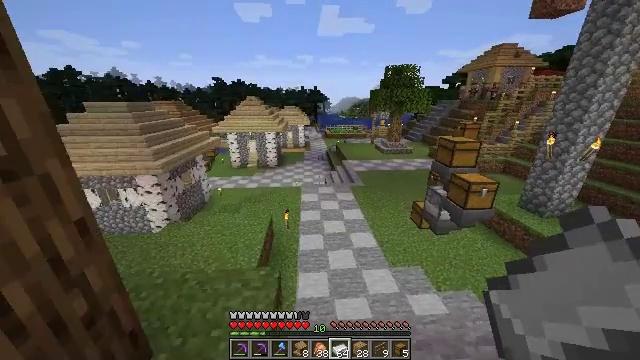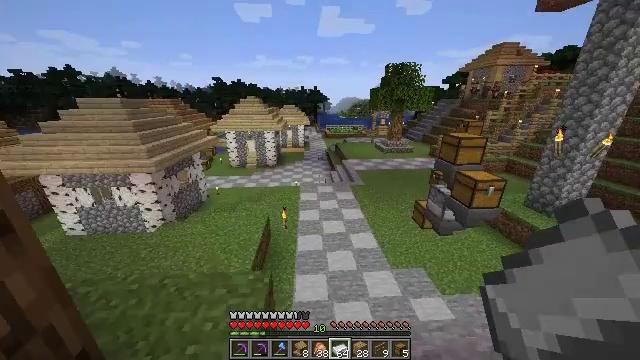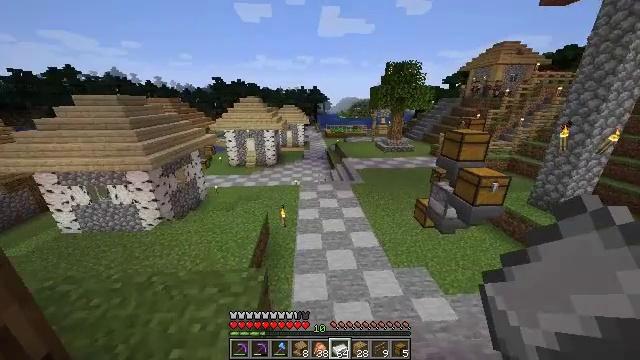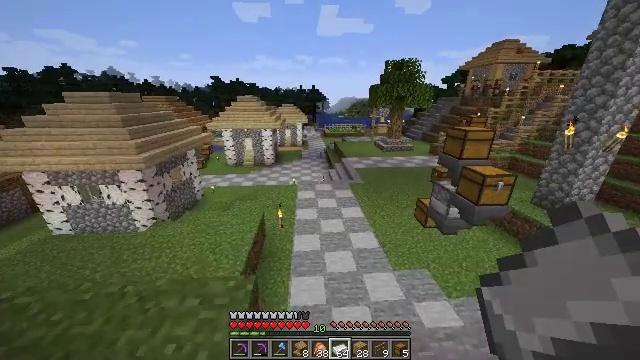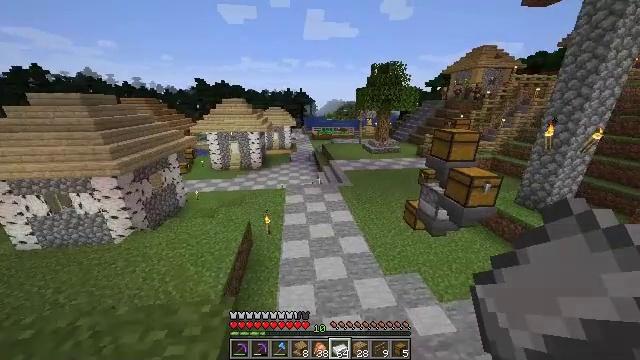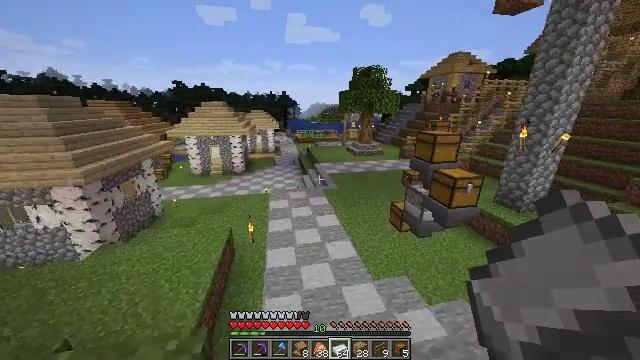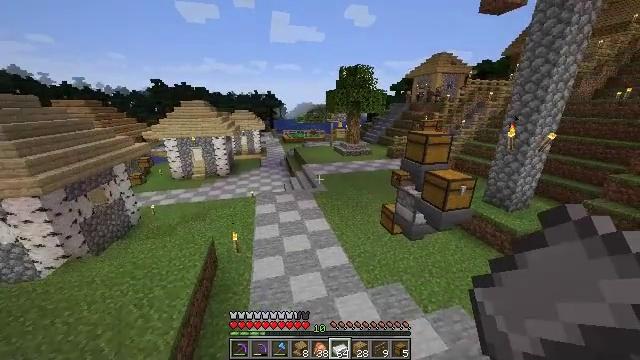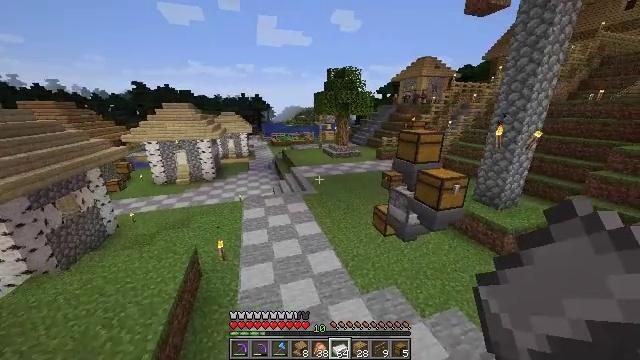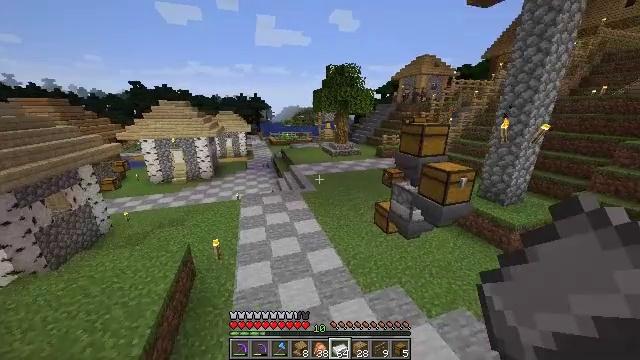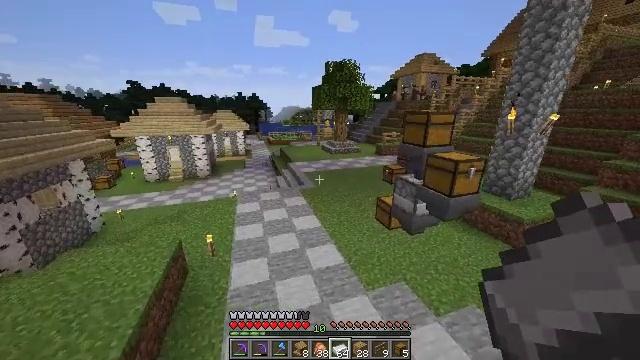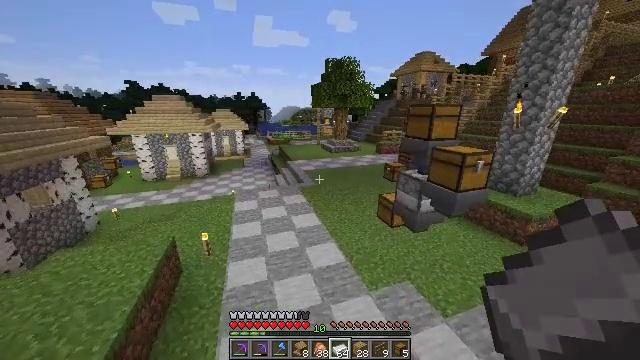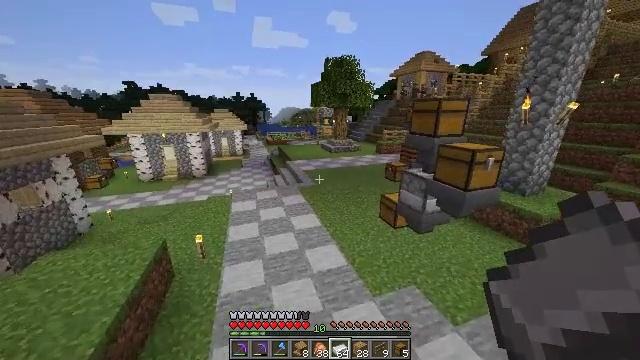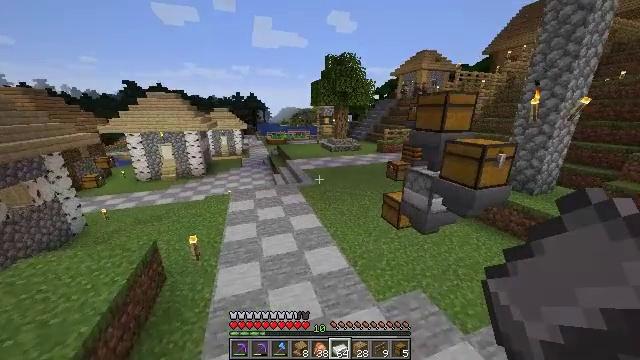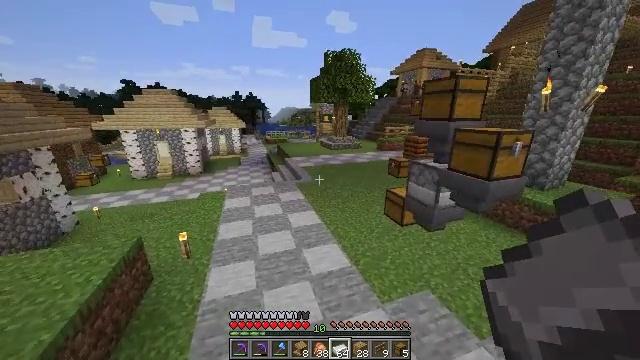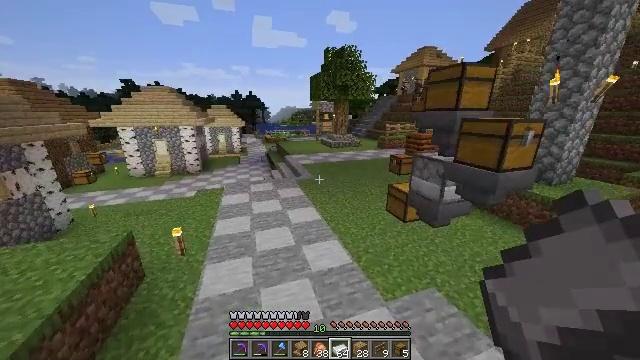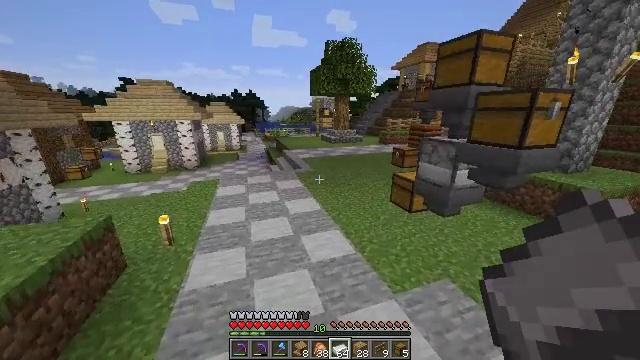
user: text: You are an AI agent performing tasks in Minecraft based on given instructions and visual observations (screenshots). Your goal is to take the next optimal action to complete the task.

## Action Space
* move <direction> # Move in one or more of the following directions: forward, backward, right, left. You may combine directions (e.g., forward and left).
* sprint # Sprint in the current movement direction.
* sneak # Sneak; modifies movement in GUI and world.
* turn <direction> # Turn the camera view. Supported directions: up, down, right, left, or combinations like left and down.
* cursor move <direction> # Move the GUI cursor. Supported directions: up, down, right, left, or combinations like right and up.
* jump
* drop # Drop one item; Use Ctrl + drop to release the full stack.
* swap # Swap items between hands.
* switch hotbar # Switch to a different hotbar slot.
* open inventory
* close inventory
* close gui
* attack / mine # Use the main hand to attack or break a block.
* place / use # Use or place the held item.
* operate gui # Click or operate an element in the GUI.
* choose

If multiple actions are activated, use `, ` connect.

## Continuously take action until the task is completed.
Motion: motion action
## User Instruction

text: Open the crafting table to craft an emerald.
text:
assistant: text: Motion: move forward, sprint
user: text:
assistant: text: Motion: move forward
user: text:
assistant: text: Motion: move forward
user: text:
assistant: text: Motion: move forward, turn right
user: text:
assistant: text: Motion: move forward, sprint, turn right
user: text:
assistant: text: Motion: move forward, sprint, turn right
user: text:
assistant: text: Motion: move forward, sprint, turn right
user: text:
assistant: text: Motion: move forward, sprint
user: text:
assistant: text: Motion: move forward
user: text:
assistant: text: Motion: move forward
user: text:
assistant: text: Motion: move forward, sprint
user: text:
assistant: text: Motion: move forward, sprint
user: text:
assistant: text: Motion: move forward, sprint
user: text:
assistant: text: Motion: move forward
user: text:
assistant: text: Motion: move forward
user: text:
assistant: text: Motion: move forward
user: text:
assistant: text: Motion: move forward
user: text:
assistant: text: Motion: move forward
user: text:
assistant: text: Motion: move forward, turn right
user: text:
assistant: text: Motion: move forward
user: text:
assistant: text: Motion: move forward
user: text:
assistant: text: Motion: move forward
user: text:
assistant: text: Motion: move forward, jump
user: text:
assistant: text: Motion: move forward, jump
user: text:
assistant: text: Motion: move forward, jump
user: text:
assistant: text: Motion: move forward, turn right and up, jump
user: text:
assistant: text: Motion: move forward, turn up, jump
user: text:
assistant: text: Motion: move forward, jump
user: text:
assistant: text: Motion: move forward, jump
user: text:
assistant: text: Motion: move forward, jump